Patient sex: F
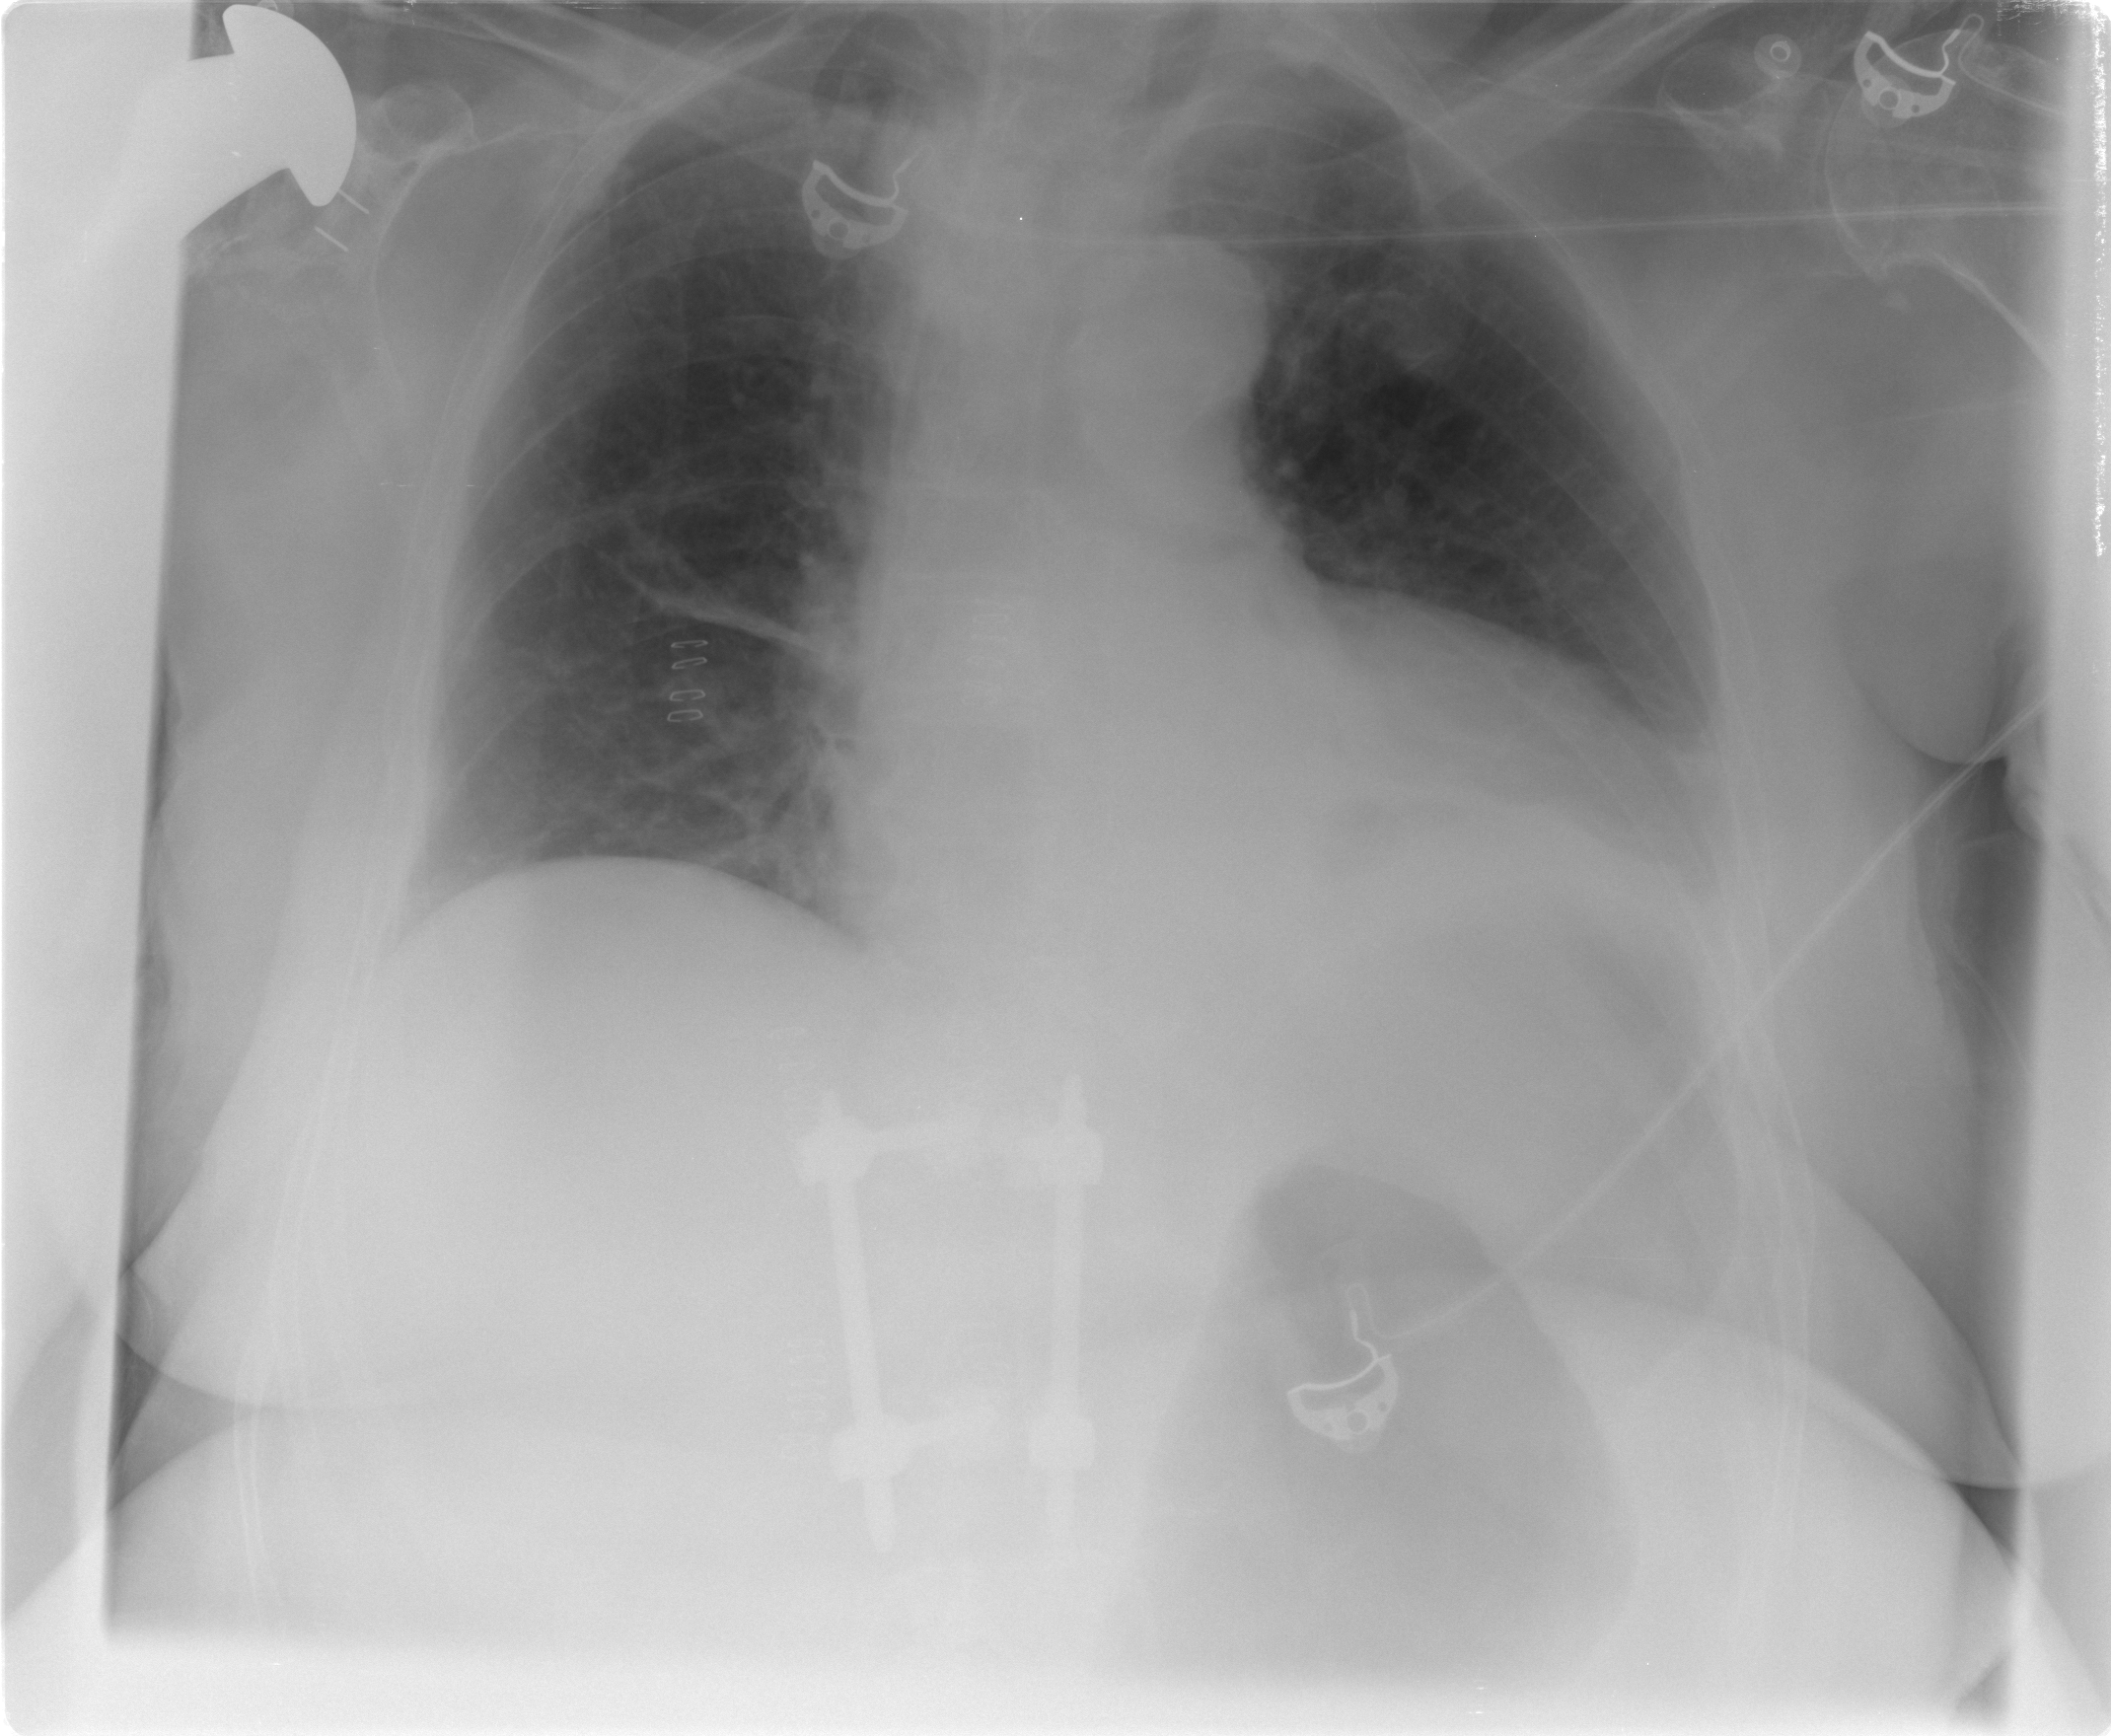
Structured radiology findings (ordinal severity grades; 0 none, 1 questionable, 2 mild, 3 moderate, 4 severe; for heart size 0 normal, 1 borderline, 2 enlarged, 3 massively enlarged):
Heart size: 2
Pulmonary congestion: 0
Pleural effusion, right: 0
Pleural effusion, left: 2
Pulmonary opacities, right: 0
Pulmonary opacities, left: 0
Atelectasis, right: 2
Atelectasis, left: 2